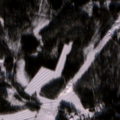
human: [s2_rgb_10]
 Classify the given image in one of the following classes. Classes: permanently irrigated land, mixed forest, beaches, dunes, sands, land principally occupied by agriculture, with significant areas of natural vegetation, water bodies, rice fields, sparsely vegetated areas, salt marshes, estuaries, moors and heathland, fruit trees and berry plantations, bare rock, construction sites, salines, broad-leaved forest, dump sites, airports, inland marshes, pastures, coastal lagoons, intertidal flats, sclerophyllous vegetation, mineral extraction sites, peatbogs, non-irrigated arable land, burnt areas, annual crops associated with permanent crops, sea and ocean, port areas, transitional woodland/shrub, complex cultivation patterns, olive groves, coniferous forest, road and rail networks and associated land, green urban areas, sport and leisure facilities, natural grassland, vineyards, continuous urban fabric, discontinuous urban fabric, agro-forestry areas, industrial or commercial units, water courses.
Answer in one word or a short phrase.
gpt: land principally occupied by agriculture, with significant areas of natural vegetation, coniferous forest, transitional woodland/shrub